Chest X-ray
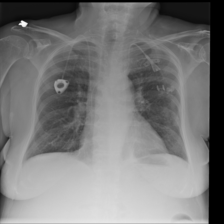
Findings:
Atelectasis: positive
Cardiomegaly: negative
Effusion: negative
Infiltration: positive
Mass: negative
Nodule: negative
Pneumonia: negative
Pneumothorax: negative
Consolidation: negative
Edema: negative
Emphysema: negative
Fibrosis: negative
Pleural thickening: negative
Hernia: negative